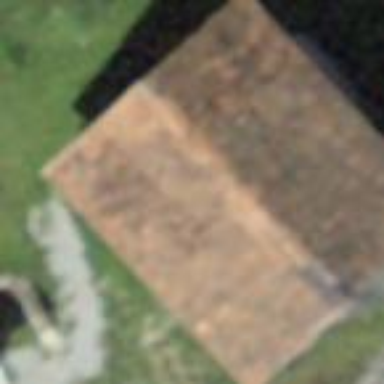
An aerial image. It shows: Barn.